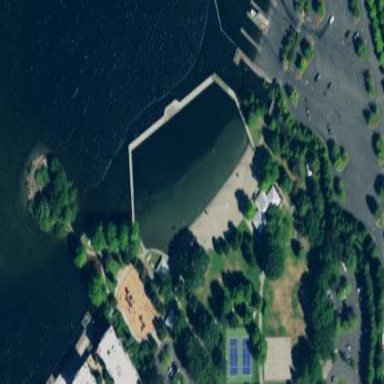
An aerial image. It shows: Swimming area within the leisure land.